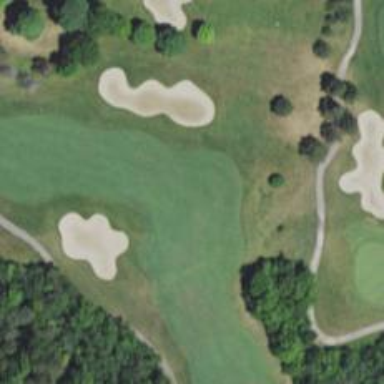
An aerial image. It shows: Golf hole.